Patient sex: M
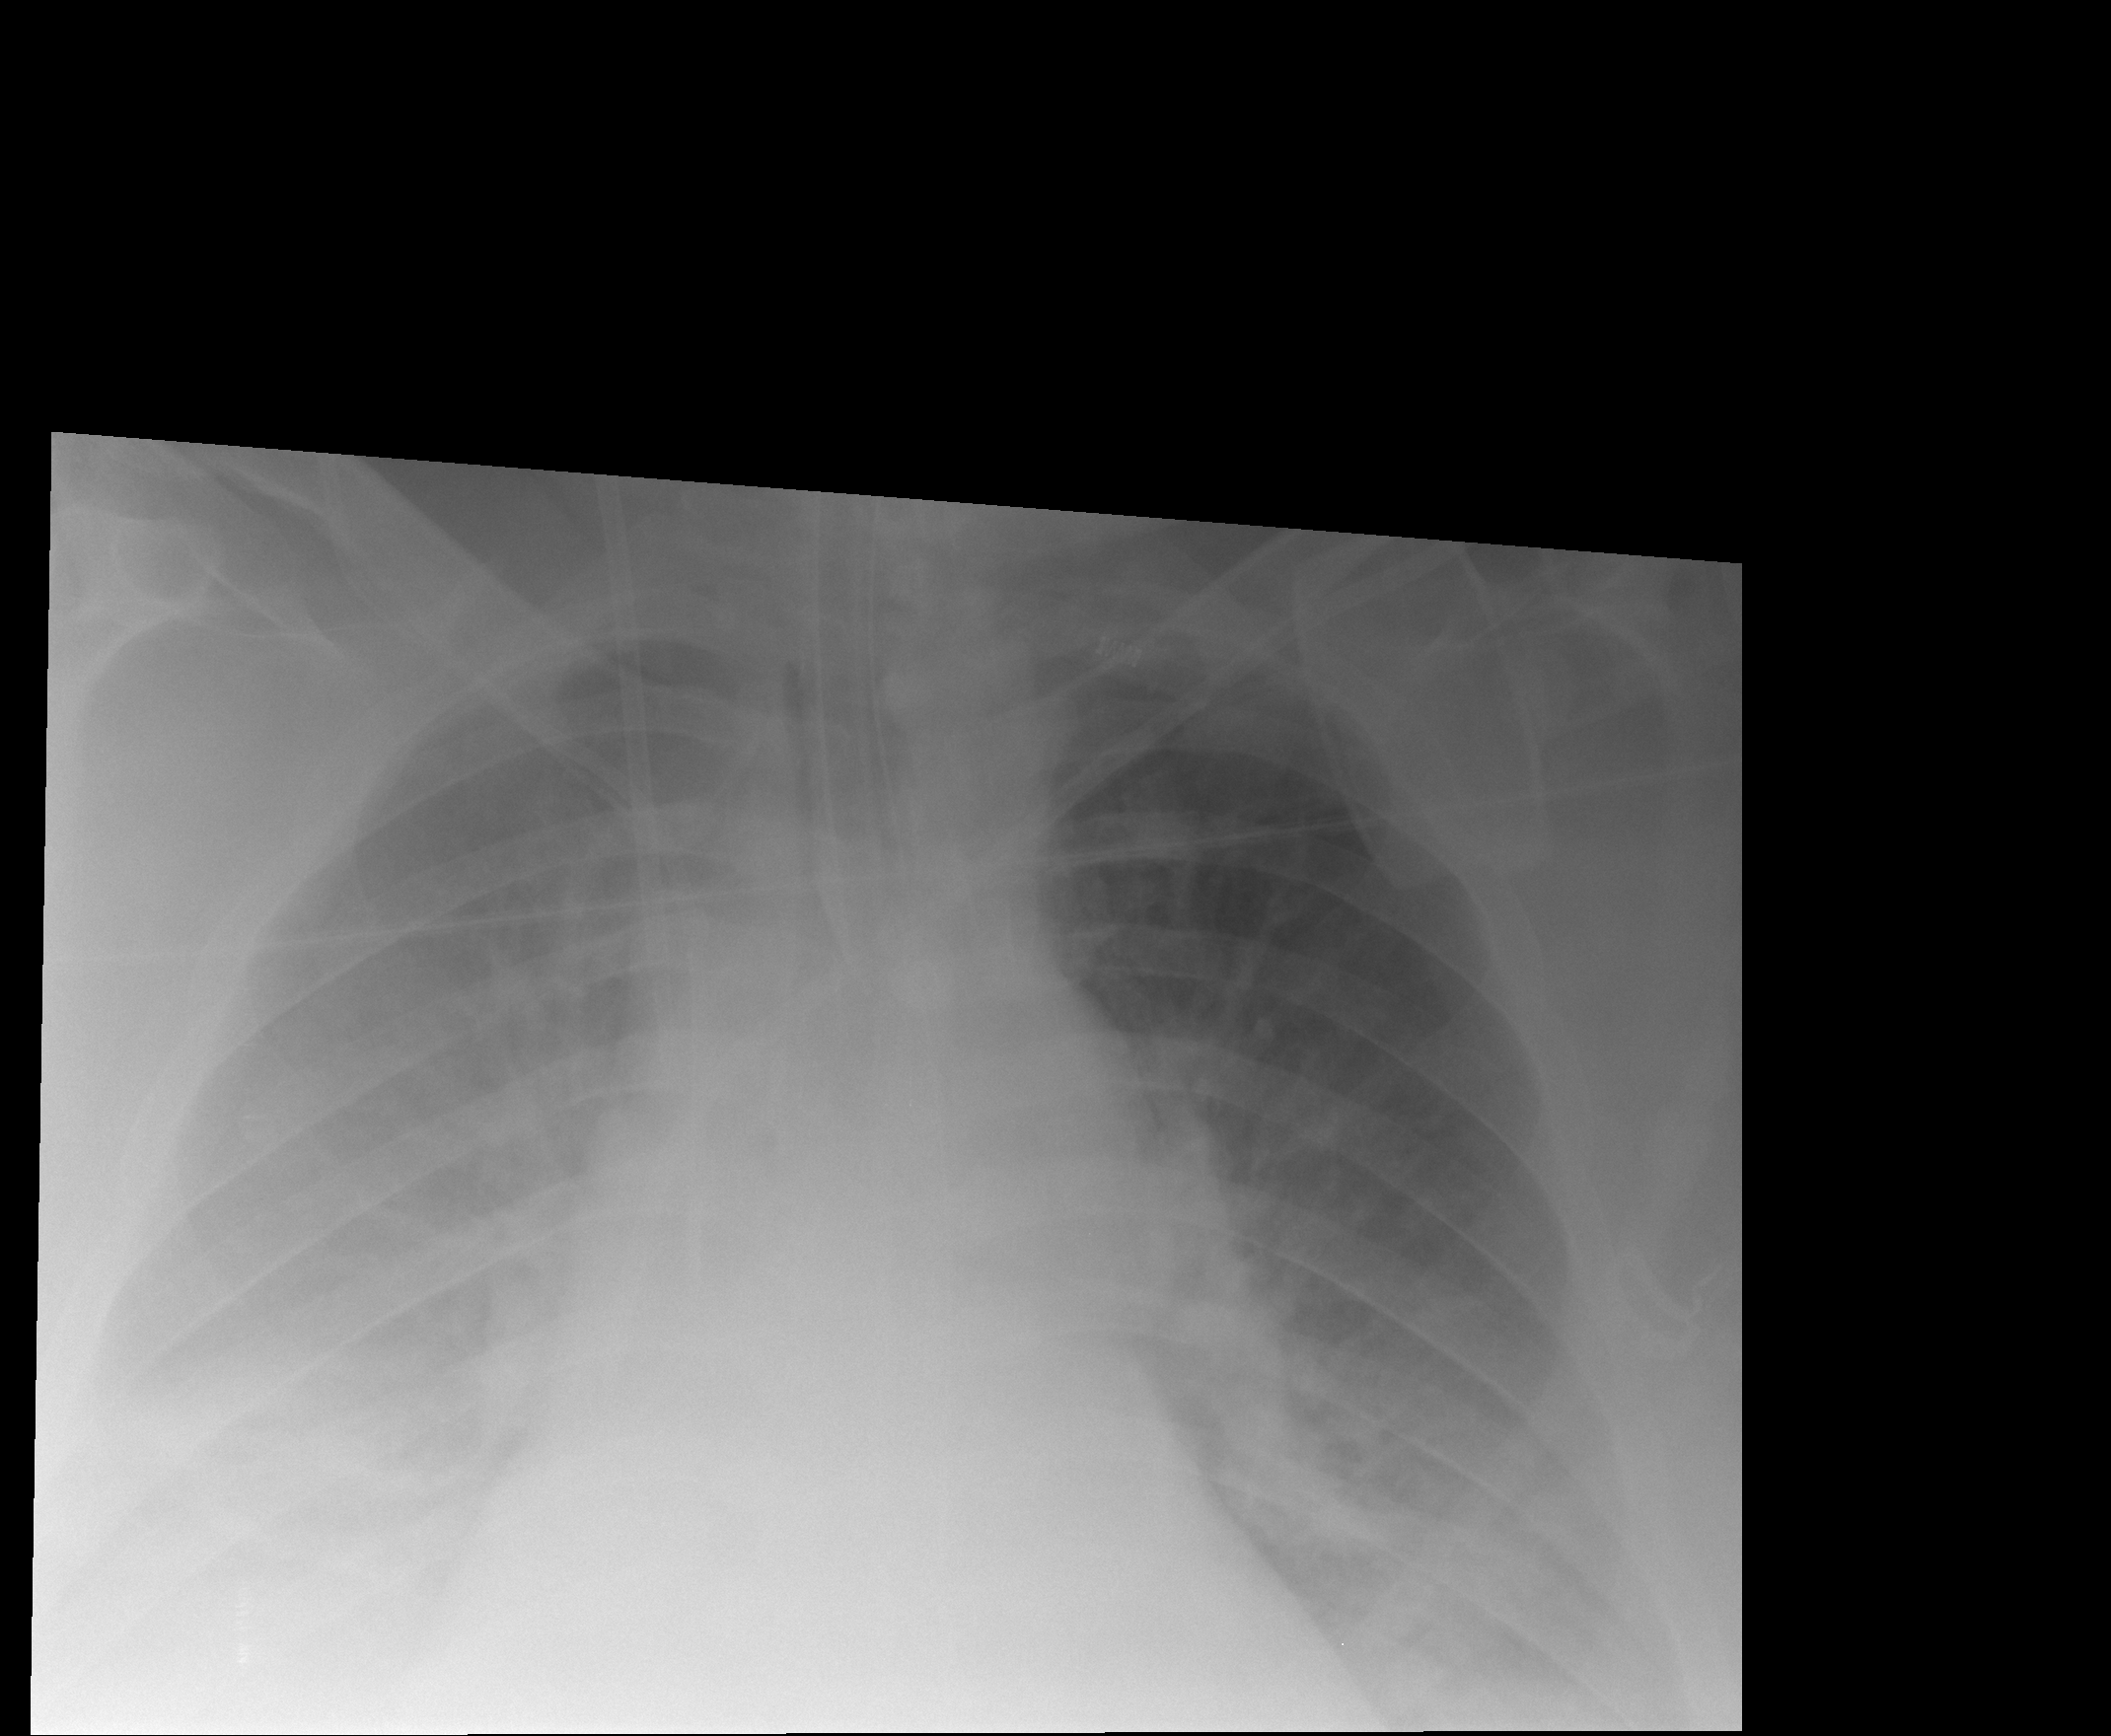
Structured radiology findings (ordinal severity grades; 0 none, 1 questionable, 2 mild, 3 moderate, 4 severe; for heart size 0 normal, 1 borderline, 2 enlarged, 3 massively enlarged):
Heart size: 2
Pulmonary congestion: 3
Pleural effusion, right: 3
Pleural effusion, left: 3
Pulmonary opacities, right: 0
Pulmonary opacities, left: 0
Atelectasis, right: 2
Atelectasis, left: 2